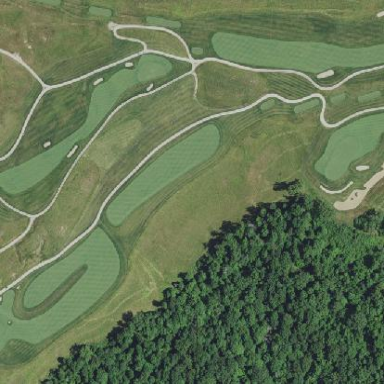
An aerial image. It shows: Golf rough area.